【题型】选择题　【知识点】平面几何　【难度】easy
如图，半径为$5$和$\sqrt{34}$的两个圆都以点$O$为圆心，大圆的弦$AB$交小圆于$C$，$D$两点，若$CD=8$，则$AB$的大小为（ ）

\noindent A. $6$ \hspace{2em} B. $8$ \hspace{2em} C. $10$ \hspace{2em} D. $12$
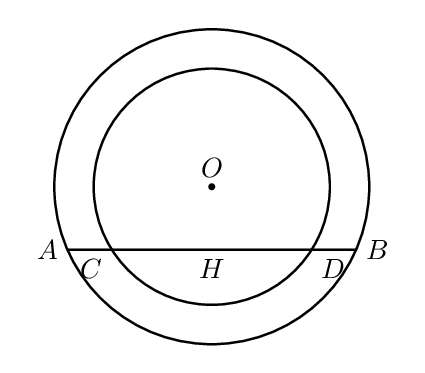
【解答】
\noindent \textbf{【答案】C}

\vspace{1em}
\noindent \textbf{【分析】}本题考查了勾股定理，垂径定理，解题的关键是正确作出垂线．连接$OD,OB$，过点$O$作$OH\perp CD$于点$H$，由垂径定理可得$DH=CH=\dfrac{1}{2}CD=4,HB=HA$，再由勾股定理可得$OH^2=OD^2-HD^2=OB^2-BH^2$，求出$BH$，即可求解$AB$．

\vspace{1em}
\noindent \textbf{【详解】}解：连接$OD,OB$，过点$O$作$OH\perp CD$于点$H$，

$\because OH\perp CD$，$OH$经过圆心,
\[
\therefore DH=CH=\dfrac{1}{2}CD=4,HB=HA,
\]
$\because OD=5,OB=\sqrt{34}$,
\[
\therefore OH^2=OD^2-HD^2=OB^2-BH^2,
\]
\[
\therefore OH^2=25-16=34-BH^2
\]
\[
\therefore BH=5\ (\text{舍去负值}),
\]
\[
\therefore AB=2BH=10
\]
故选：C．
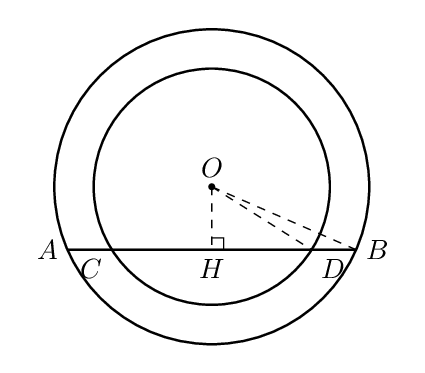